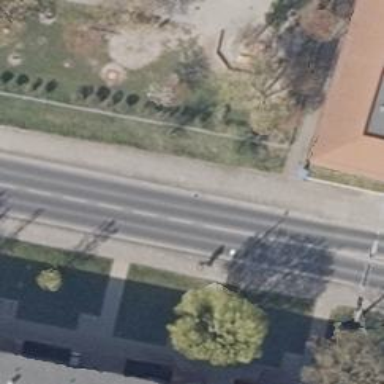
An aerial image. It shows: Primary highway with asphalt surface and cycle track on the right side.